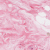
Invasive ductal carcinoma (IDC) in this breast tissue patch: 0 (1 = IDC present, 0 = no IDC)